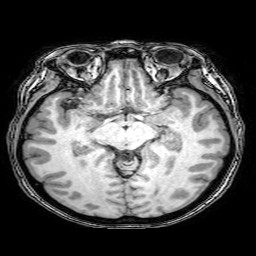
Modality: T1w
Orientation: coronal
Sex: female
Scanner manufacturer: philips
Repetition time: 0.00808 s
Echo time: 0.0037 s